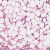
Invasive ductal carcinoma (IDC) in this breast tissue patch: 1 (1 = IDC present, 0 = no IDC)